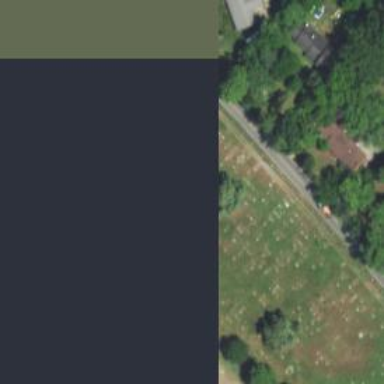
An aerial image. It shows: Graveyard.